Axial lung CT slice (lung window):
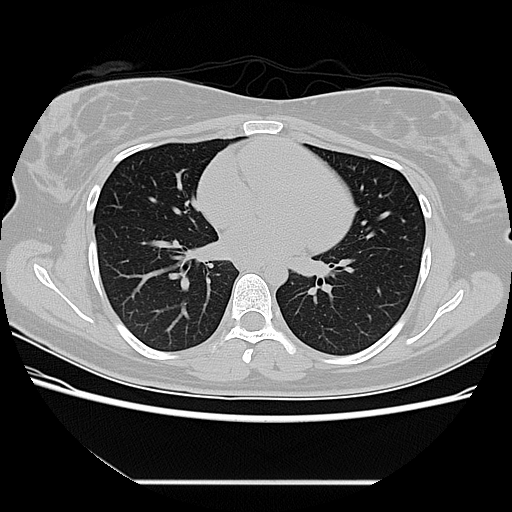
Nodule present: no